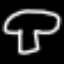
Label: mushroom